Interaction volume radius: 5 \u00c5
Interaction volume height: 15 \u00c5
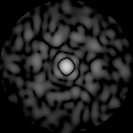
Disorder parameter: 0.8548